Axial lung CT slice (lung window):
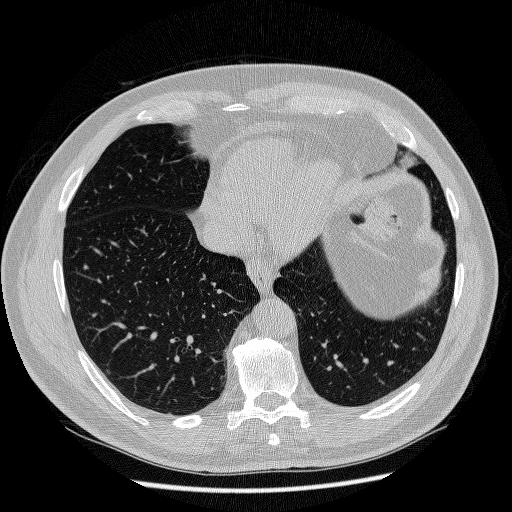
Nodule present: no